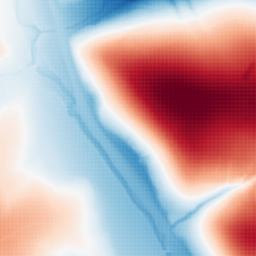
Category: trend_removal
Decomposition family: polynomial_high
Decomposition parameters: degree: 5
Upsampling method: sinc_blackman
Upsampling parameters: scale: 2
kernel_size: 4
Upsampling scale: 2